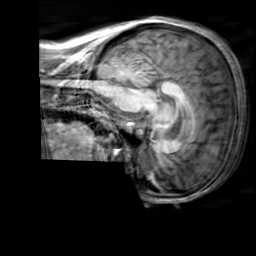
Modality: T1w
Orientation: sagittal
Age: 24
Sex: female
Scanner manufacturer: siemens
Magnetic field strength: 3 T
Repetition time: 2.3 s
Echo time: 0.00303 s